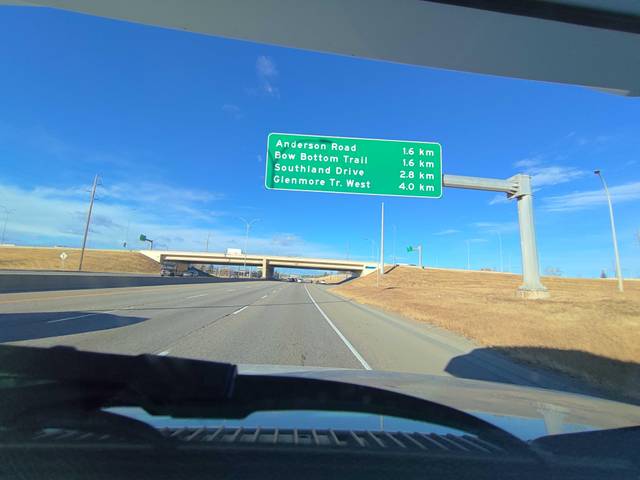
Region: Canada
Coordinates: 50.949, -114.002